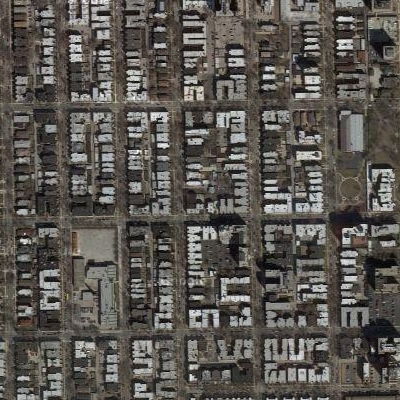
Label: cIndustry